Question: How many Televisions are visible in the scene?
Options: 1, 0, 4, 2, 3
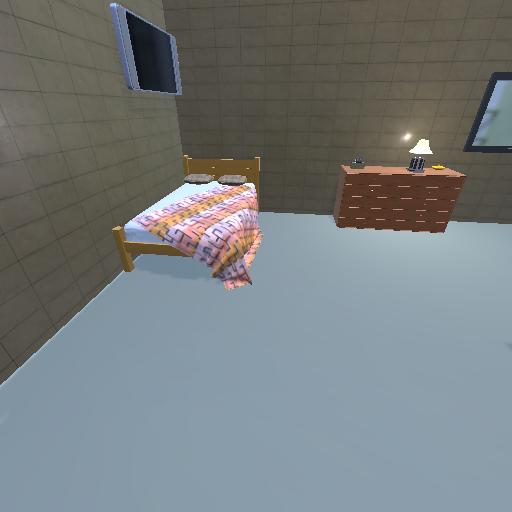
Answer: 1